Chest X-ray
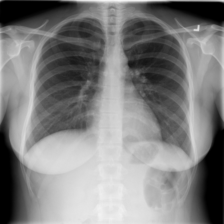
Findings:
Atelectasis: negative
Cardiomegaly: negative
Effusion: negative
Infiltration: negative
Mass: negative
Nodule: negative
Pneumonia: negative
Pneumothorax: negative
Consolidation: negative
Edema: negative
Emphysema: negative
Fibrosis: negative
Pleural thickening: negative
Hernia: negative